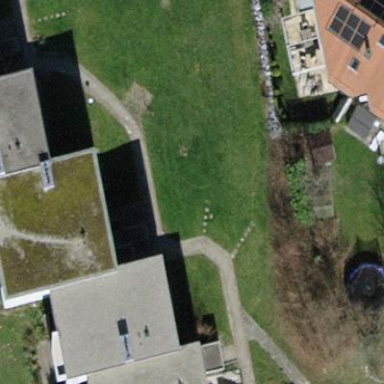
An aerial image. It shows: Flat roofed building.